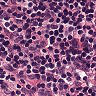
Metastatic tissue present: no